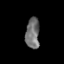
Tissue: lung
Cell type: T cells
Senescence score: 0.2432
Nuclear area (px): 419
Mean DAPI intensity: 112.914